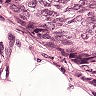
Metastatic tissue present: yes